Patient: sex F, age 27
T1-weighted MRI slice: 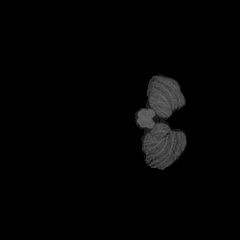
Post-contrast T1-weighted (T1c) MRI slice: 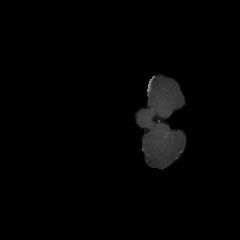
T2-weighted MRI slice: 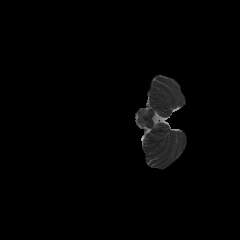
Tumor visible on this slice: no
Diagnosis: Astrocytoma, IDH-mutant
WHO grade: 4